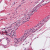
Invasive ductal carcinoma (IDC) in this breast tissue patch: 0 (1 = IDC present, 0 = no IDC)